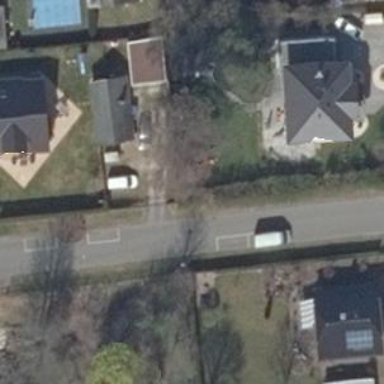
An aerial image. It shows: Driveway.